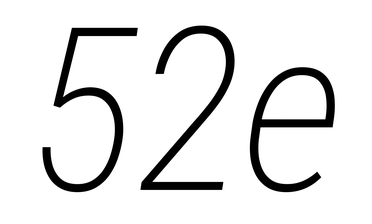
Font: Roboto-Italic_Condensed_ExtraLight_Italic